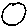
Label: circle